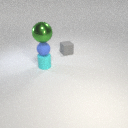
small gray rubber cube to the right of small cyan rubber cylinder